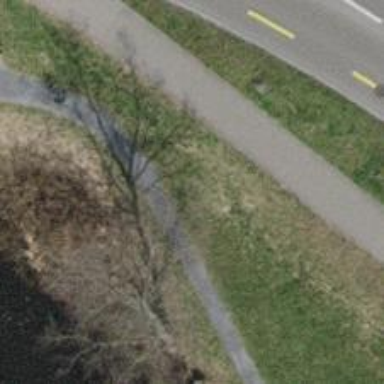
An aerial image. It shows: Footway with surface of fine gravel.